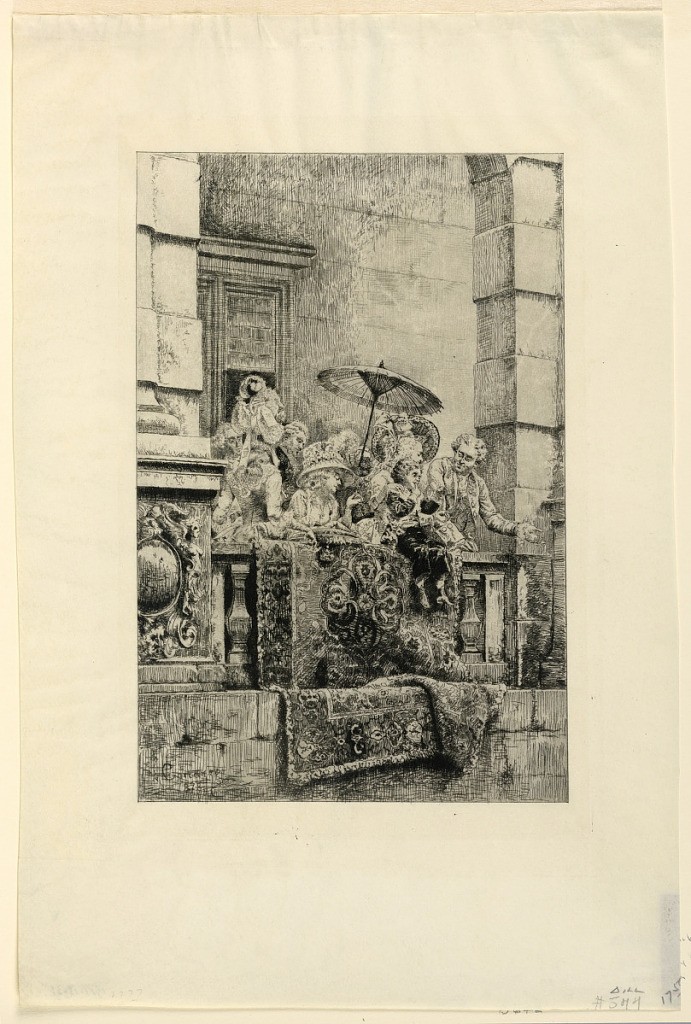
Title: Ladies and Gentlemen at a Balcony
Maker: Oreste Cortazzo, Italian, 1830/6 - before 1912
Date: after 1878
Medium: Etching on vellum
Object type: Print
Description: A gathering of ladies and gentlemen at a balcony, with an oriental rug thrown over the balustrade. Inscribed, lower left: "Cortazzo/1878."